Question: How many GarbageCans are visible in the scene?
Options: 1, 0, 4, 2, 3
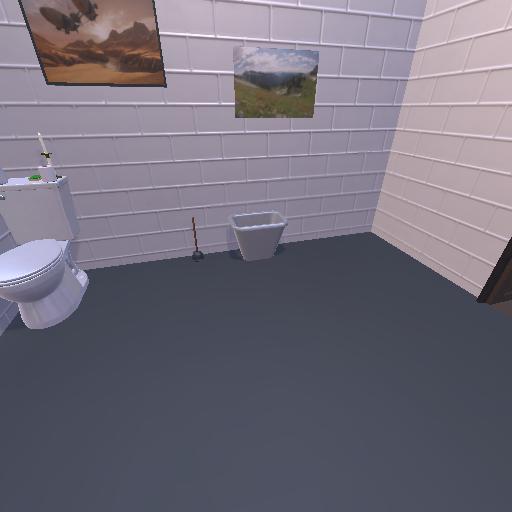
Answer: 1